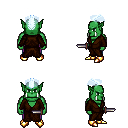
a pixel art fantasy rpg character, male body template, orc, green skin, brown robe, magenta pants, white cyan short mohawk hairstyle, gold boots, dagger, four views (front, back, left, right), 2x2 character sprite sheet, small pixel art, hard edges, no anti-aliasing